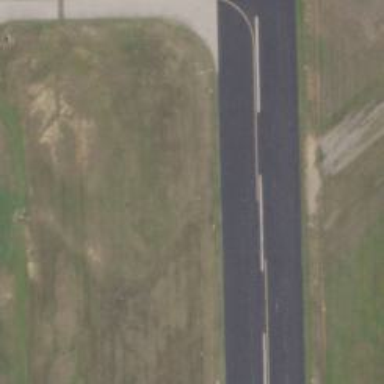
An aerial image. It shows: Image of taxiway at airport.